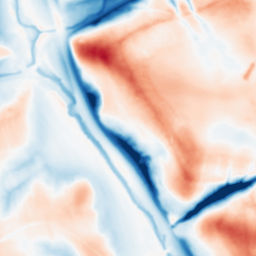
Category: multiscale
Decomposition family: dog_multiscale
Decomposition parameters: sigma_ratio: 1.6
n_scales: 6
base_sigma: 1
Upsampling method: cubic_catmull_rom
Upsampling parameters: scale: 8
Upsampling scale: 8